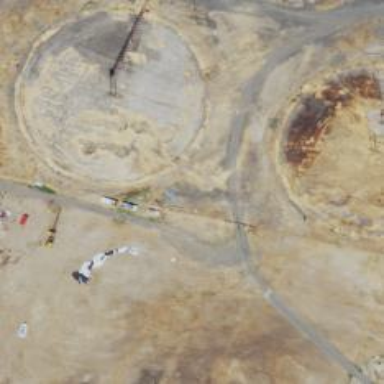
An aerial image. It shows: Silo.